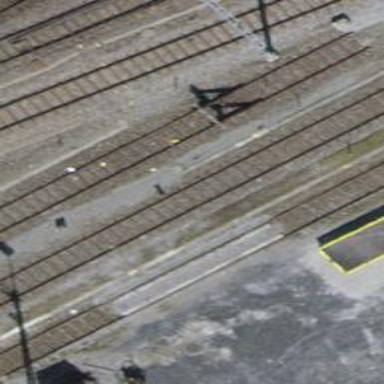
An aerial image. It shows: Railway buffer stop.